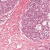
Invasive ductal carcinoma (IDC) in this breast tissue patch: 0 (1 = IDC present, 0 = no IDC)